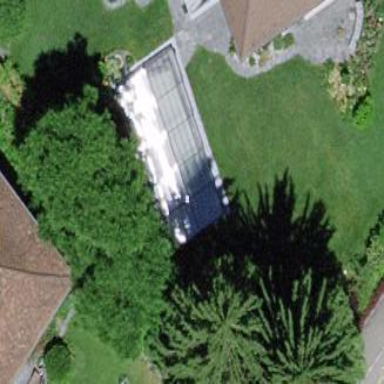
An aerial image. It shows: Swimming pool located in leisure land.